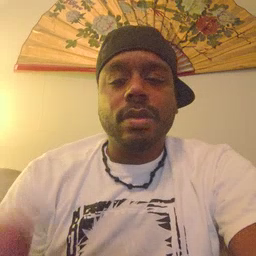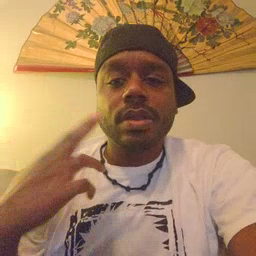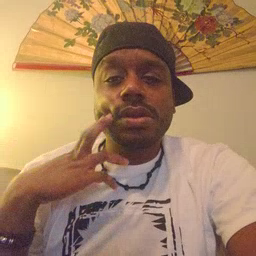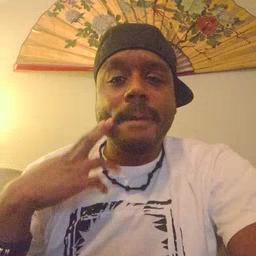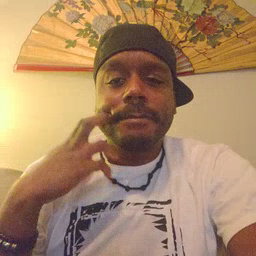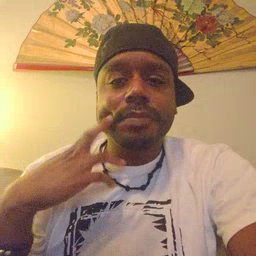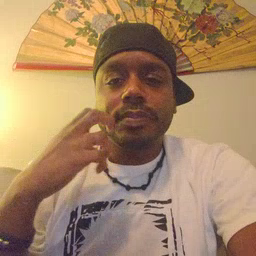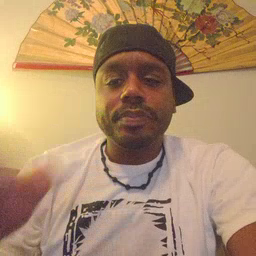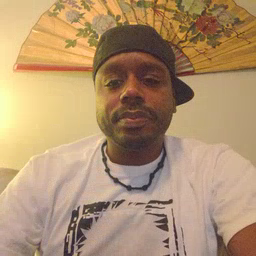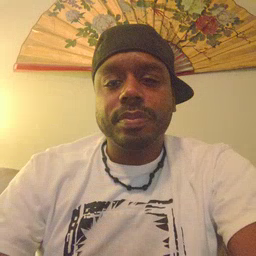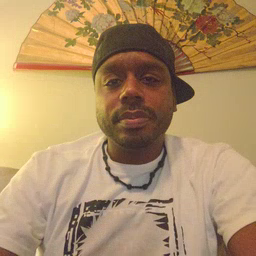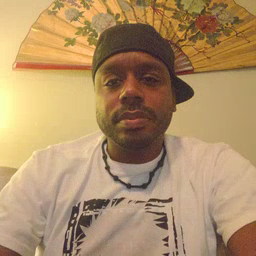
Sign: gum